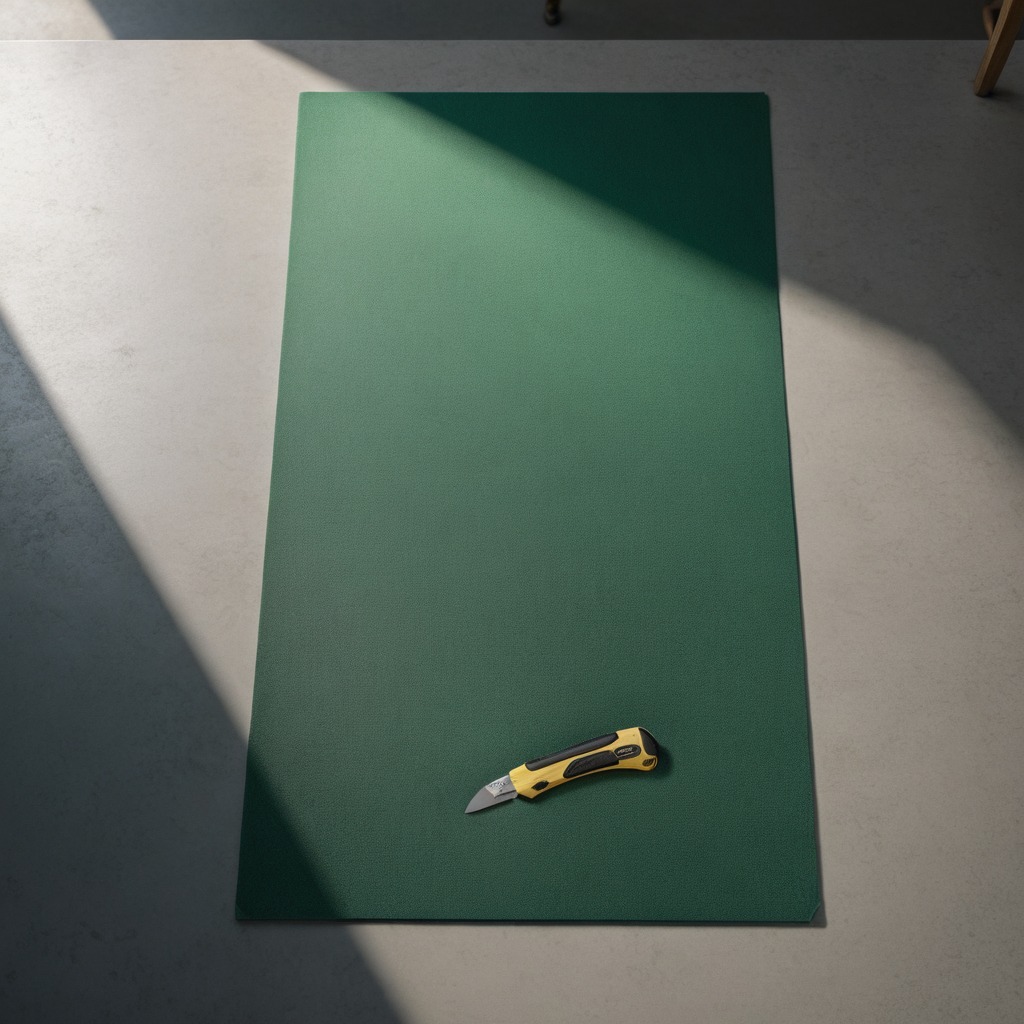
A utility knife lying on the granite tabletop